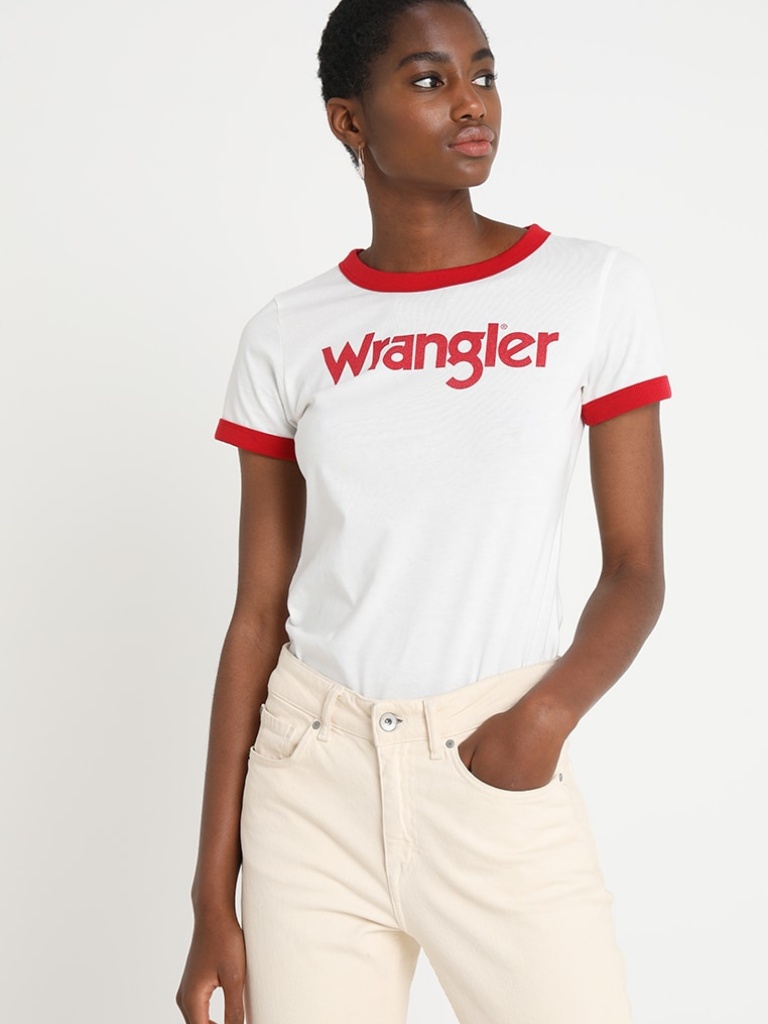
cotton fitted short sleeve hip length Fully Tucked in crew t-shirt